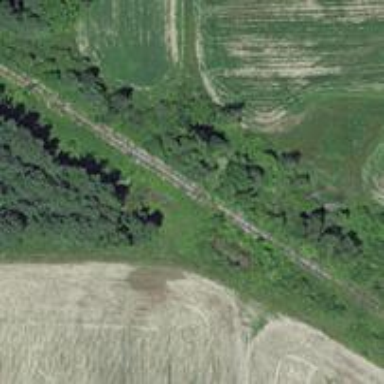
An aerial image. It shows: Railway track.